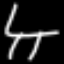
Label: chair